Question: Everything is working perfect for all browers except , where it does not even seem like the post is made to the 'Server' and a 'SyntaxError' is logged to the console.
I have a simple registration page on a portal which uses 'cURL' to post the registration form to another machine.
'JS':
'''
$("#formSubmitButton").click(function () {
$('#activity').show();
AttachValidation($("#form"));
if ($("#form").valid()) {
$.ajax({
cache: false,
type: "POST",
url: '',
data: $('#form').serialize(),
success: function(data) {
ProcessResponse(data, "form");
},
dataType:'json'
});
}
else {
$('#activity').hide();
}
return false;
});
'''
'JS' for error handling:
'''
$(document).ajaxError(function (event, jqxhr, settings, exception) {
$('#activity').hide();
toastr.error('An unhandled error has occured. Please contact customer support');
console.error(jqxhr);
console.error(exception);
});
'''
Some 'PHP' for the 'REST client':
'''
$this->acceptType = 'application/json';
protected function executePost ($ch)
{
if (!is_string($this->requestBody))
{
$this->buildPostBody();
}
curl_setopt($ch, CURLOPT_POSTFIELDS, $this->requestBody);
curl_setopt($ch, CURLOPT_POST, 1);
$this->doExecute($ch);
}
protected function setCurlOpts (&$curlHandle)
{
curl_setopt($curlHandle, CURLOPT_SSL_VERIFYPEER, false);
curl_setopt($curlHandle, CURLOPT_TIMEOUT, 40);
curl_setopt($curlHandle, CURLOPT_URL, $this->url);
curl_setopt($curlHandle, CURLOPT_RETURNTRANSFER, true);
curl_setopt($curlHandle, CURLOPT_HTTPHEADER, array ('Accept: ' . $this->acceptType, 'api-key: ' . $this->ApiKey));
}
protected function doExecute (&$curlHandle)
{
$this->setCurlOpts($curlHandle);
$this->responseBody = curl_exec($curlHandle);
$this->responseInfo = curl_getinfo($curlHandle);
curl_close($curlHandle);
}
'''
Also dev tool's network capture does not show an 'HTTP' post.

Pretty normal stuff. The server is returning json correctly and all browsers can read it. Only has this error, the dev tools doesnt really let me see if the server is even being called.
Ive tried to set the cache to false on this call, amongst others without any luck.
Basically my entire setup works, it is only that has an issue. I am on . I had a report from an user on a different IE version that the form did post but instead of my site showing the response text it asked the user to download it as a .json file. So maybe its all related.
Thank you!
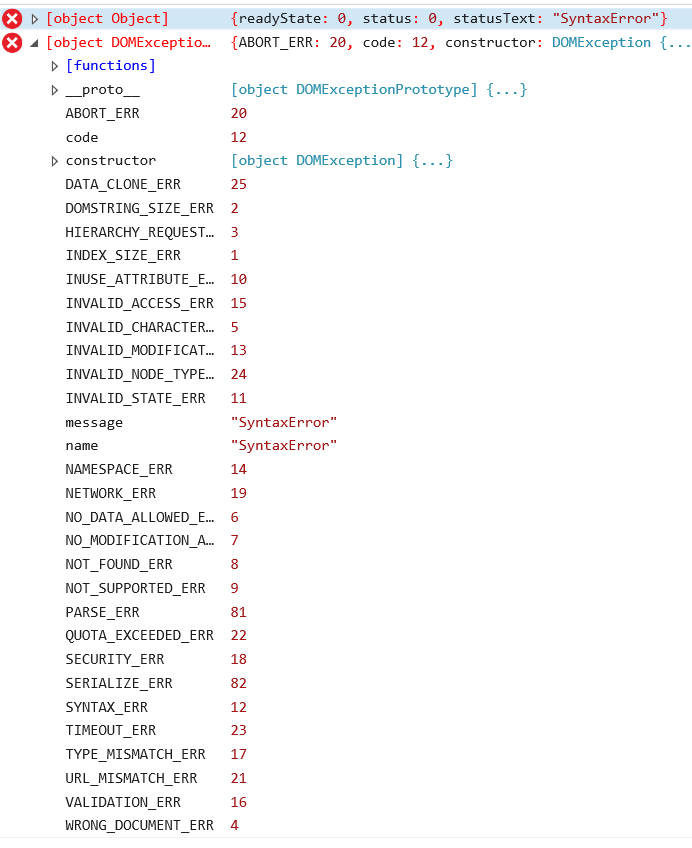
Answer: The issue for this setup was extremely simple. My setup worked for all browsers, but the fact that the javascript was stating an empty url for the ajax POST it was throwing IE off. The url was safely being read and setup by the underlying REST client code (PHP)
I removed the url parameter from the JS and it worked for IE, while not breaking the other browsers.
Thanks everyone for your comments.
'''
$("#formSubmitButton").click(function () {
$('#activity').show();
AttachValidation($("#form"));
if ($("#form").valid()) {
$.ajax({
cache: false,
type: "POST",
data: $('#form').serialize(),
success: function(data) {
ProcessResponse(data, "form");
},
dataType:'json'
});
}
else {
$('#activity').hide();
}
return false;
});
'''